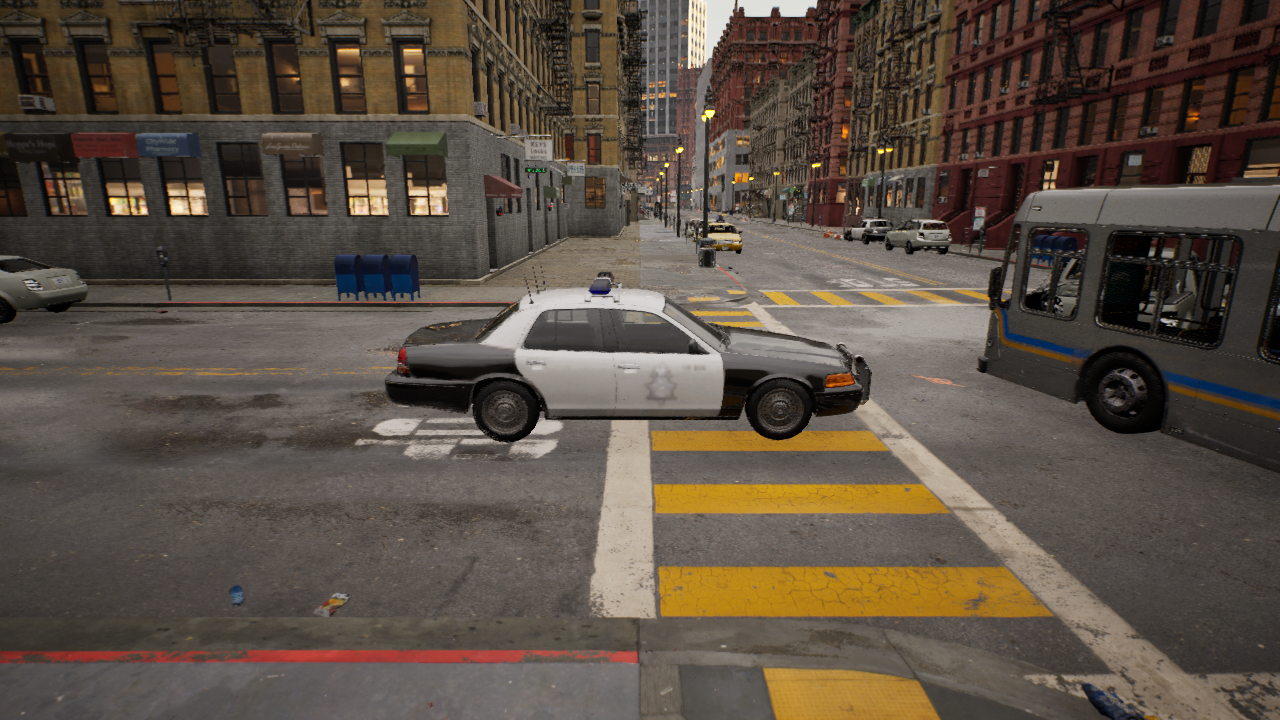
Venue: residential
Lighting: golden hour
Vehicle rig: sedan